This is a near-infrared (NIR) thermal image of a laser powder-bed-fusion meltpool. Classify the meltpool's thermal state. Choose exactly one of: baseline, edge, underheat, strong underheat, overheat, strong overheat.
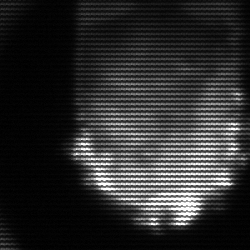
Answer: baseline